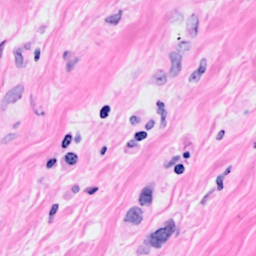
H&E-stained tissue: Breast